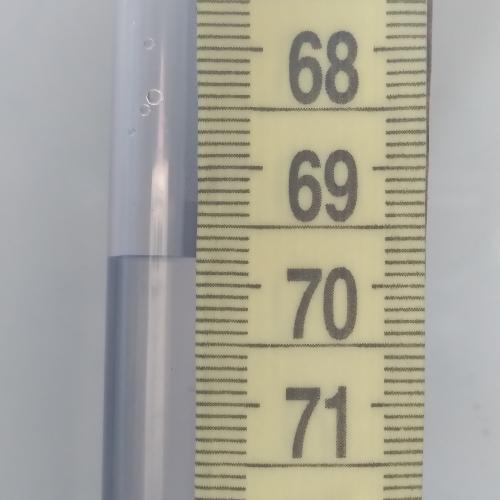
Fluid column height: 69.8 cm